Question: I'm sound file that I've record using the 'ALSA' lib using following setups :
'''
Fs = 96000; // sample frequency
channelNumber = 1 ;
format =int16 ;
length = 5sec;
'''
meaning that I get 480000 16bit value. Now I want to calculate the PSD of the set of that to get something like :

what I'm trying to do is tto save the result as a bunch of double value in a extra data so I can plot them of evaluating them ( I'm not sure if that's correct) :
'''
#include <stdio.h>
#include <stdlib.h>
#include <math.h>
#include <fftw3.h>
int main(){
char fileName[] = "sound.raw";
char magnFile[] = "data.txt";
FILE* inp = NULL;
FILE* oup = NULL;
float* data = NULL;
fftwf_complex* out;
int index = 0;
fftwf_plan plan;
double var =0;
short wert = 0;
float r,i,magn;
int N = 512;
data =(float*)fftwf_malloc(sizeof(float)*N);
out = (fftwf_complex*) fftwf_malloc(sizeof(fftwf_complex)*N);
//Allocating the memory for the input data
plan = fftwf_plan_dft_r2c_1d(N,data,out, FFTW_MEASURE);
// opening the file for reading
inp = fopen(fileName,"r");
oup = fopen(magnFile,"w+");
if(inp== NULL){
printf(" couldn't open the file
");
return -1;
}
if(oup==NULL){
printf(" couldn't open the output file
");
}
while(!feof(inp)){
if(index < N){
fread(&wert,sizeof(short),1,inp);
//printf(" Wert %d
",wert);
data[index] = (float)wert;
//printf(" Wert %lf
",data[index]);
index = index +1;
}
else{
index = 0;
fftwf_execute(plan);
//printf("New Plan
");
//printf(" Real imag Magn
");
for(index = 0 ; index<N; index++){
r=out[index][0];
i =out[index][1];
magn = sqrt((r*r)+(i*i));
printf("%.10lf %.10lf %.10lf
",r,i,magn);
//fwrite(&magn,sizeof(float),1,oup);
//fwrite("
",sizeof(char),1,oup);
fprintf(oup,"%.10lf
", magn);
}
index = 0 ;
fseek(inp,N,SEEK_CUR);
}
}
fftwf_destroy_plan(plan);
fftwf_free(data);
fftwf_free(out);
fclose(inp);
fclose(oup);
return 0 ;
}
'''
the problem that I have is how can I implement the winding function in my code ?
and I don't think that result is accurate, since I'get a lot of zero in magnitude values ? ?
if somebody has an example I'll be thankful .
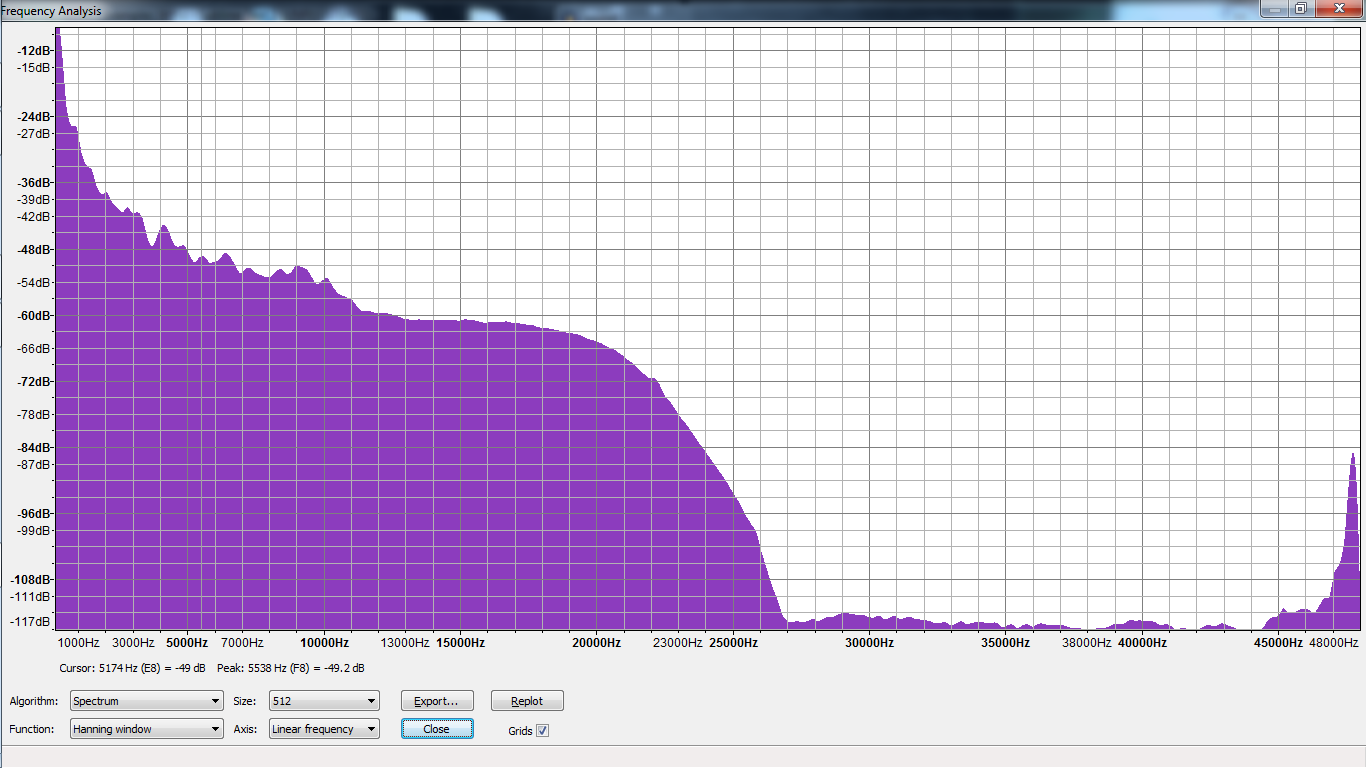
Answer: Here is a simple example of applying a <URL> to your data prior to the FFT:
'''
for (int i = 0; i < N; ++i)
{
data[i] *= 0.5 * (1.0 + cos(2.0 * M_PI * (double)i / (double)(N - 1)));
}
'''